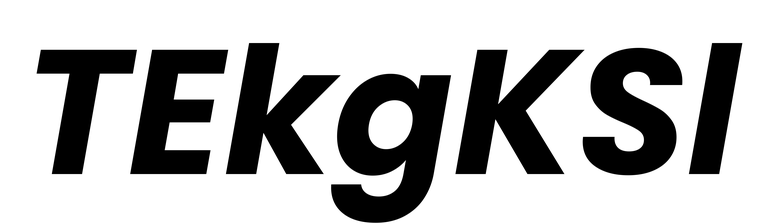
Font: Poppins-BoldItalic